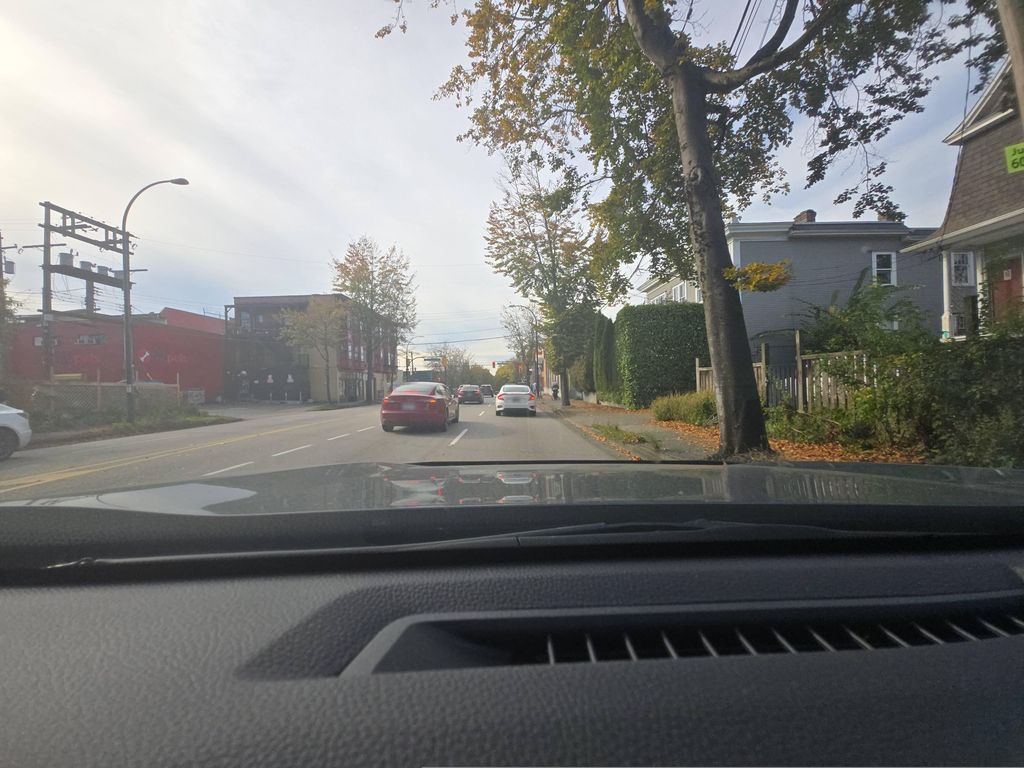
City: vancouver